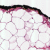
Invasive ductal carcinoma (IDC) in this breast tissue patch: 0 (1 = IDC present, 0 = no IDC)